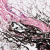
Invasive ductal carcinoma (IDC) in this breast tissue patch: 0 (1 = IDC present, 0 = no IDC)